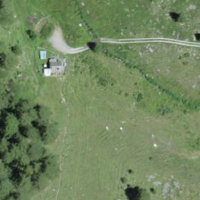
EUNIS habitat code: 26
Species observed at this site:
Cervus elaphus